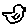
Label: bird